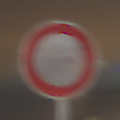
Verkehrszeichen: VerbotFahrzeugeAllerArt
Umgebung: Outdoor, Urban
Tageszeit: Night
Wetter: PartlyCloudy
Licht: Artificial
Jahreszeit: NotSpecified
Kontrast: HighContrast